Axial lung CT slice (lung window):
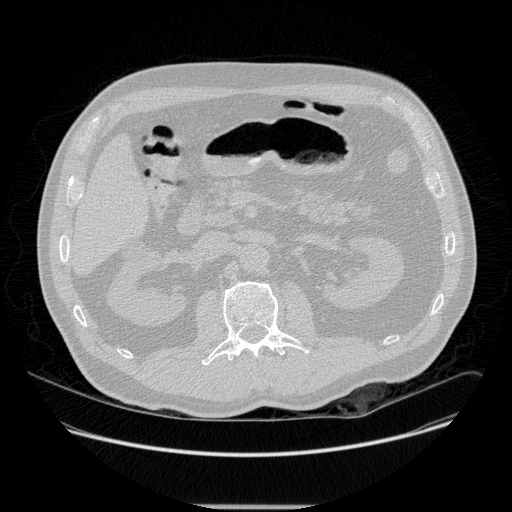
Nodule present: no